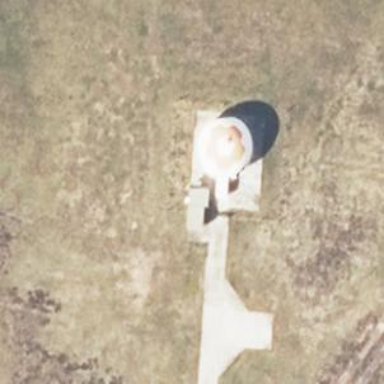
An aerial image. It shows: Airport radar.